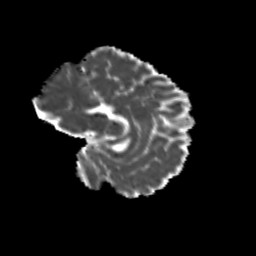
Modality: MD
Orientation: sagittal
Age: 19
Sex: female
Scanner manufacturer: siemens
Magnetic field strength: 3 T
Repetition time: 3.5 s
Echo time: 0.104 s